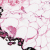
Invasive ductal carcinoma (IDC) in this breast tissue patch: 0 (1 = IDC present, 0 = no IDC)